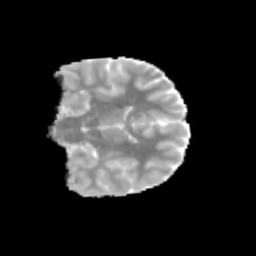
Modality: MD
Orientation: coronal
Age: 10
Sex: male
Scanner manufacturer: siemens
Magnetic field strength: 3 T
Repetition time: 3.8 s
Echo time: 0.07 s